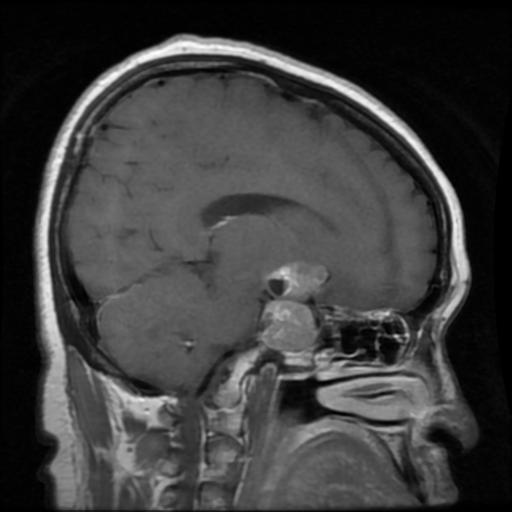
Label: pituitary